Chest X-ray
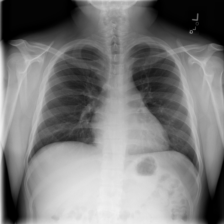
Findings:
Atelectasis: negative
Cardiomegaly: negative
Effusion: negative
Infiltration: negative
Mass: negative
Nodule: negative
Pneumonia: negative
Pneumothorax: negative
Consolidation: negative
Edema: negative
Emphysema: negative
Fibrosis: negative
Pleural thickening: negative
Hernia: negative